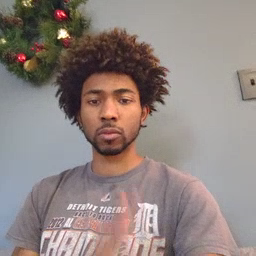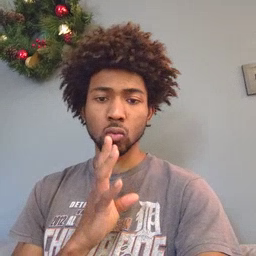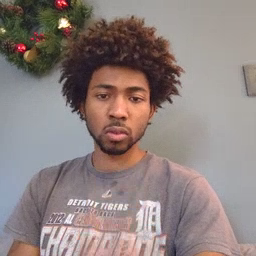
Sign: talk